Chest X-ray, PA view. Patient: 56 years old, sex F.
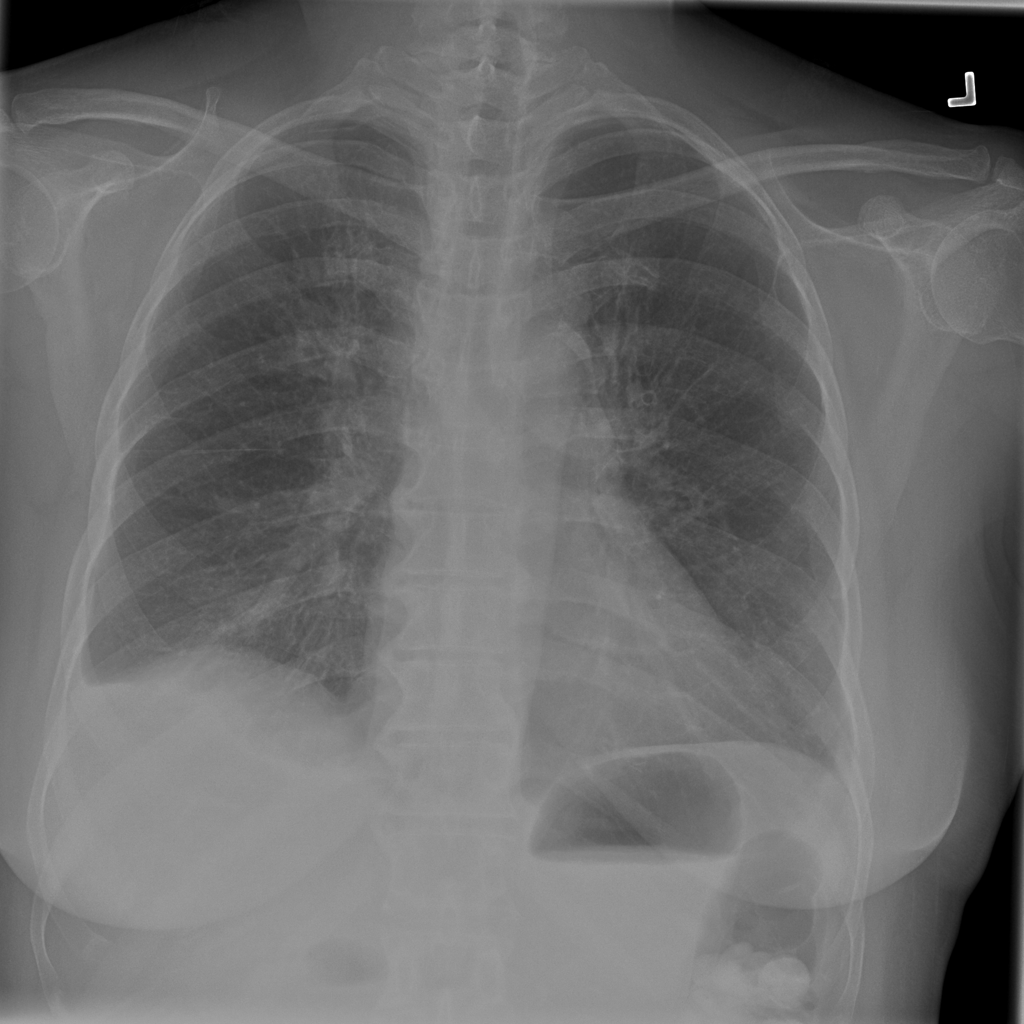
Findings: Effusion